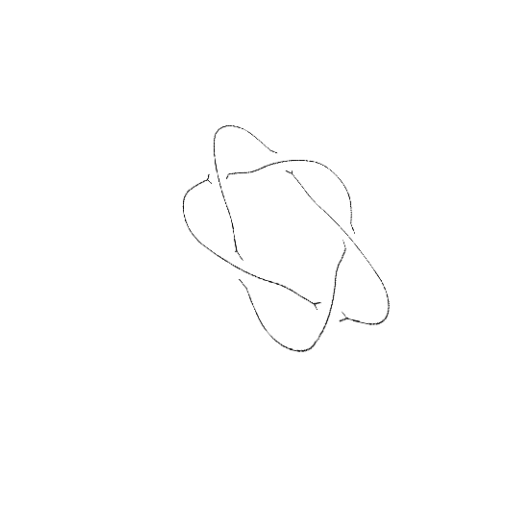
Crossing number: 5